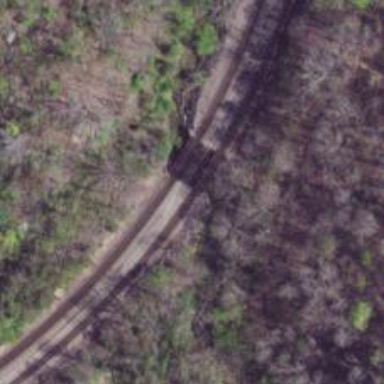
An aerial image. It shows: Bridge passing over two railway tracks.